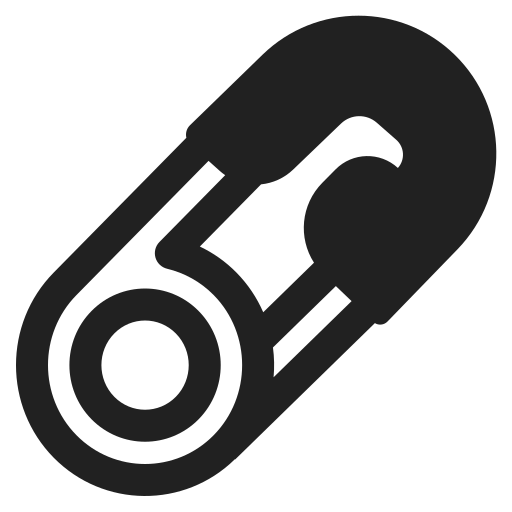
safety pin high contrast